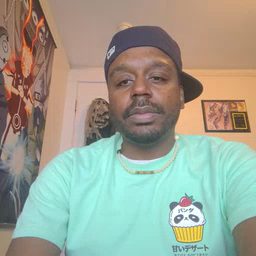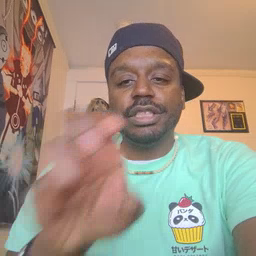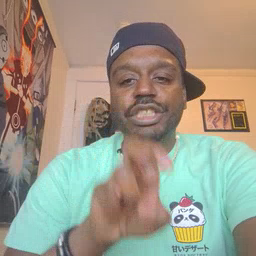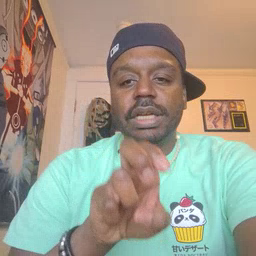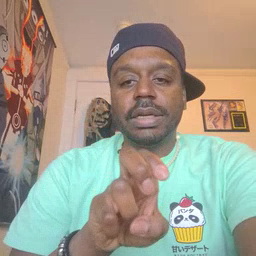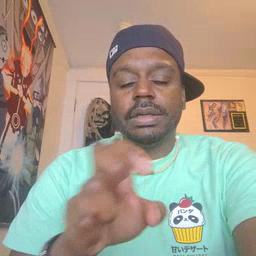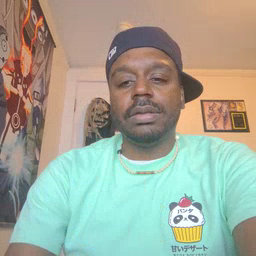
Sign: chair